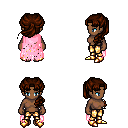
a pixel art fantasy rpg character, female body template, human, dark skin, pink tattered cape, gold greaves, brown princess hairstyle, gold boots, four views (front, back, left, right), 2x2 character sprite sheet, small pixel art, hard edges, no anti-aliasing